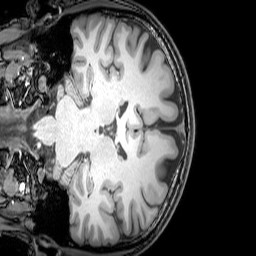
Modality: T1w
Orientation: coronal
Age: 22
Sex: male
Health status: healthy
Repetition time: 0.081 s
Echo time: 0.037 s